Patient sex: M
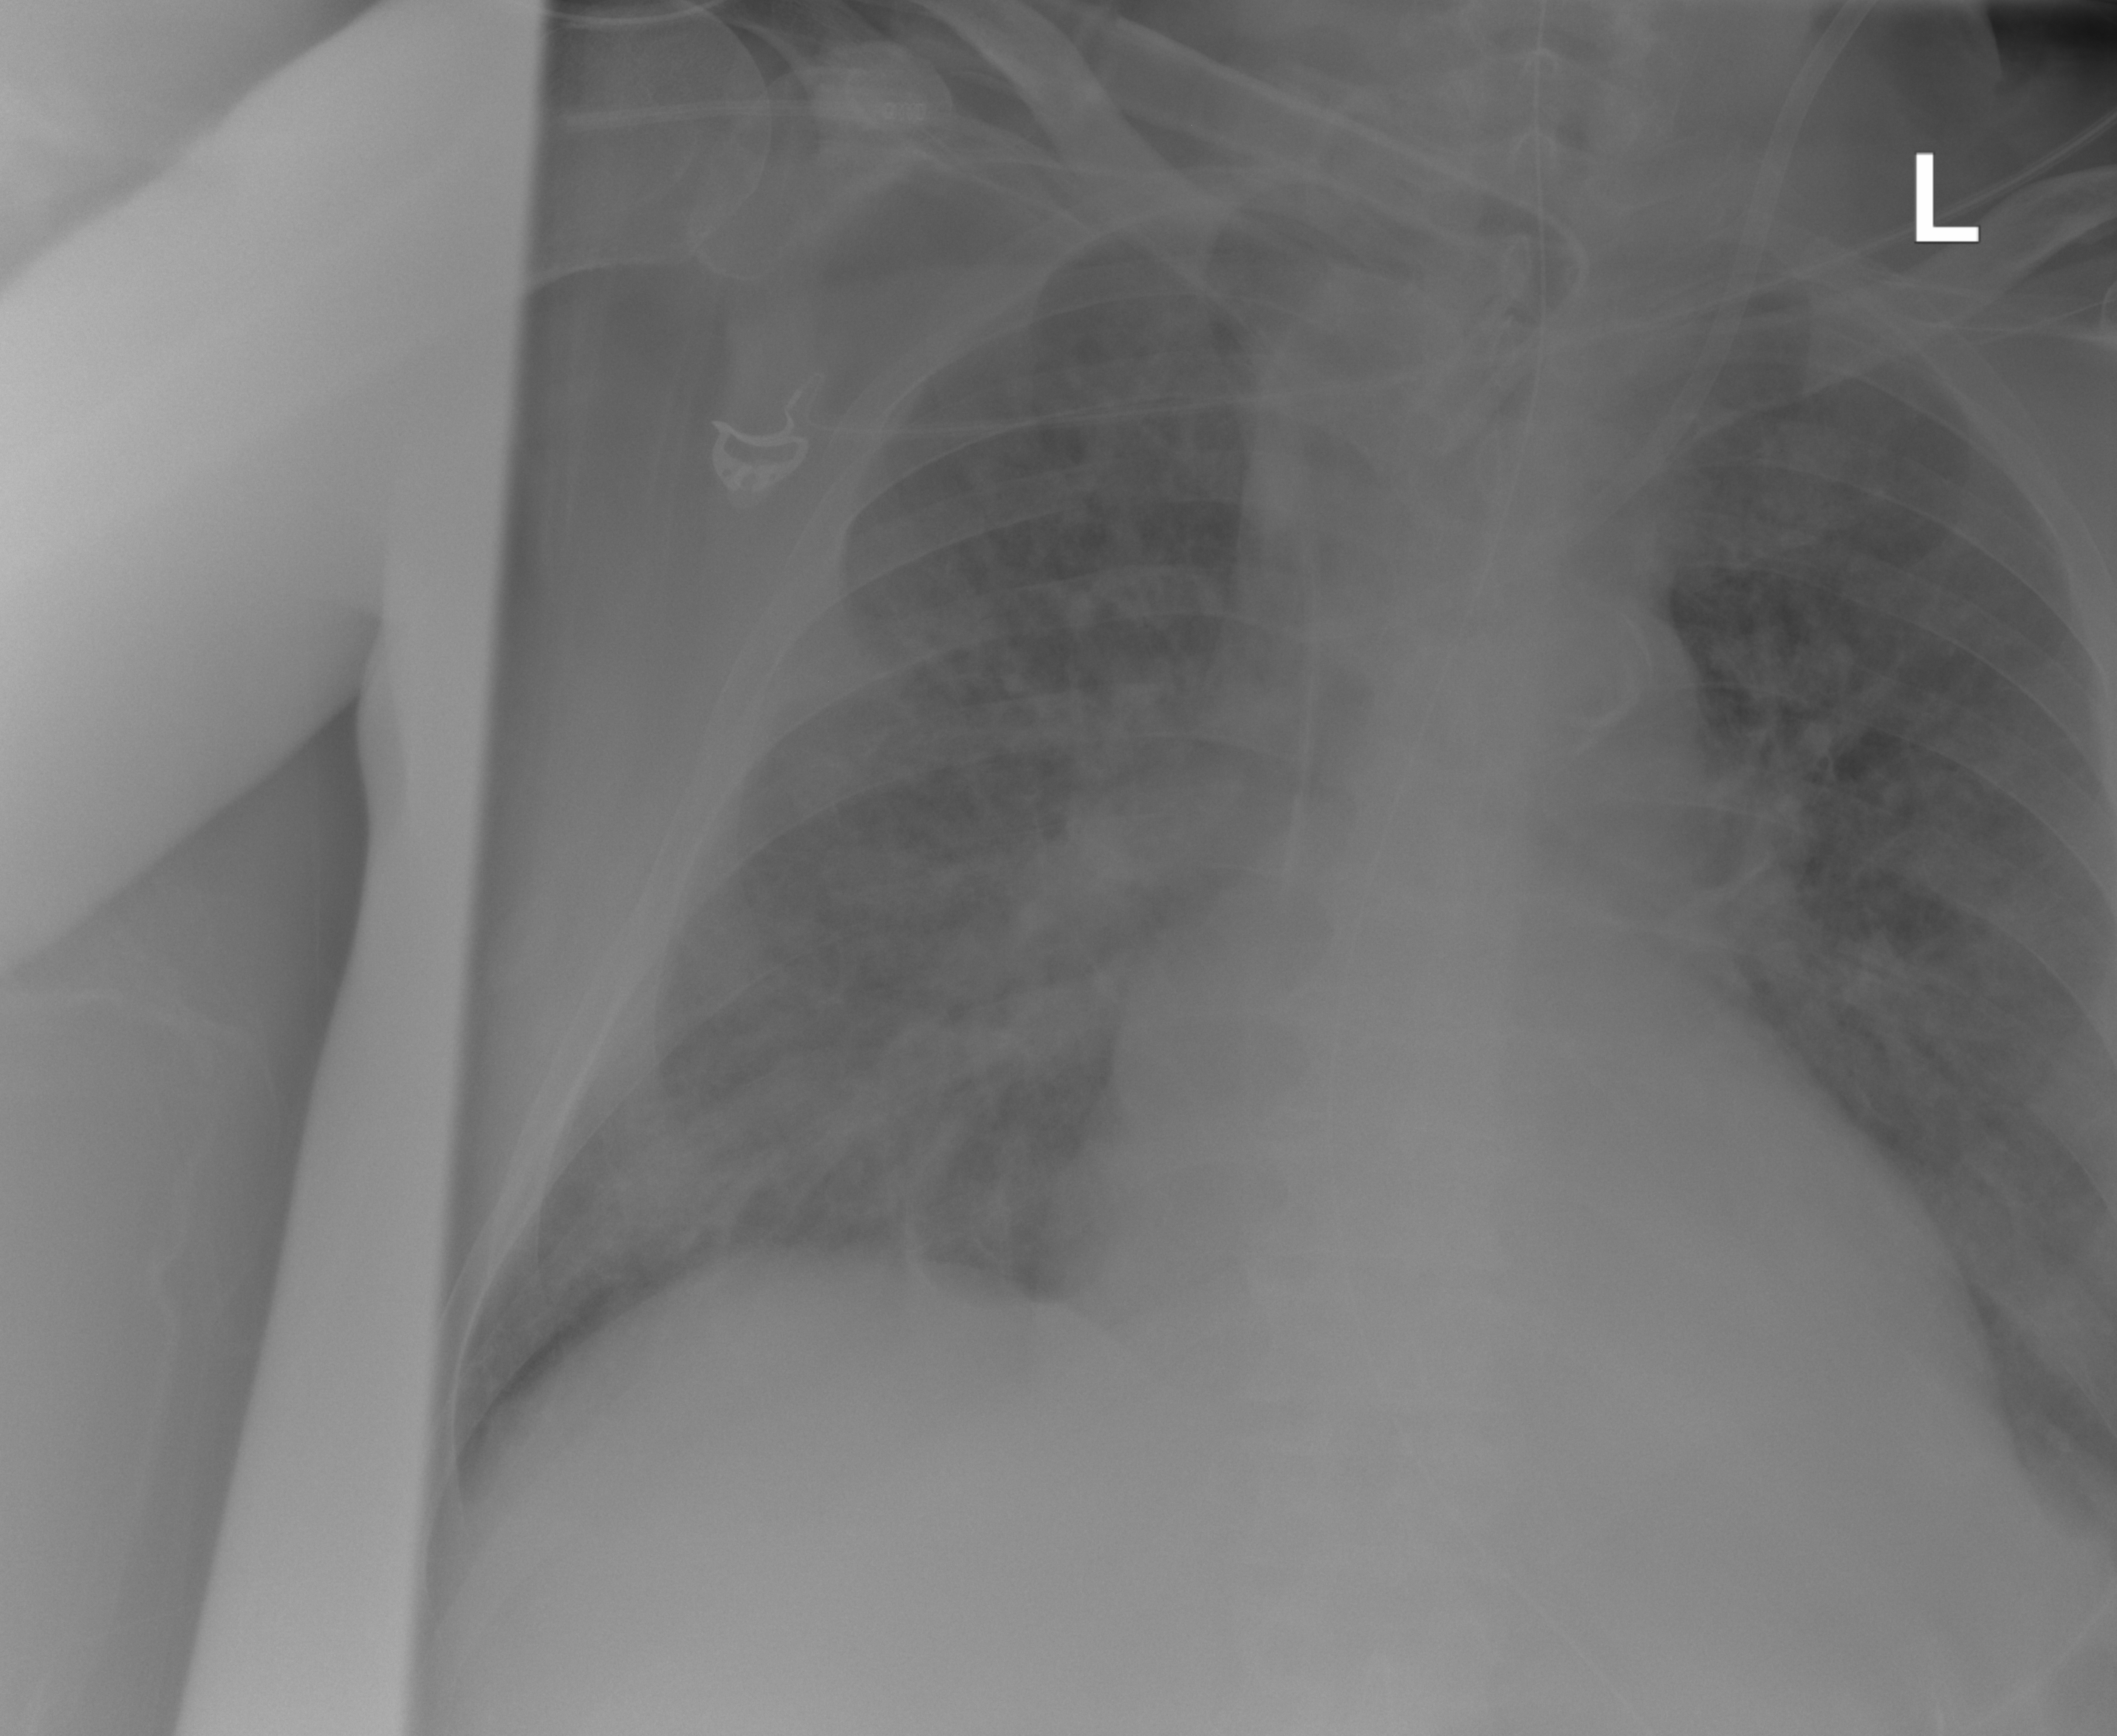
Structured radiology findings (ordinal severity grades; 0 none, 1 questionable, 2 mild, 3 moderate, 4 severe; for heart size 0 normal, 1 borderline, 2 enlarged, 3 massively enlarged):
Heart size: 1
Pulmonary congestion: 3
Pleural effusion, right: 0
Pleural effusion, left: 2
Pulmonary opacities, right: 3
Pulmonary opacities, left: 3
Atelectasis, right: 2
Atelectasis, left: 2